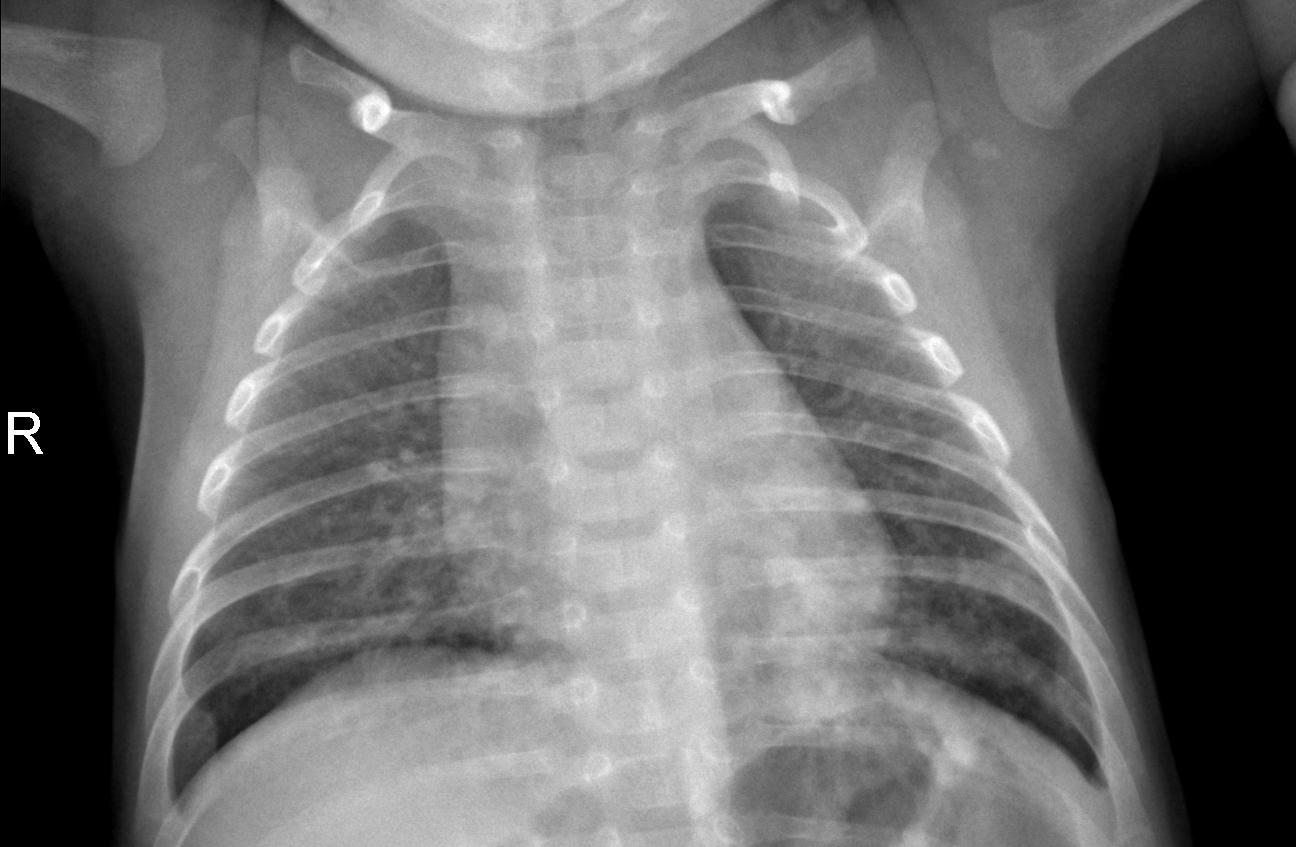
Diagnosis: PNEUMONIA